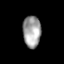
Tissue: skin
Cell type: Fibroblasts
Senescence score: 0.7074
Nuclear area (px): 561
Mean DAPI intensity: 158.841